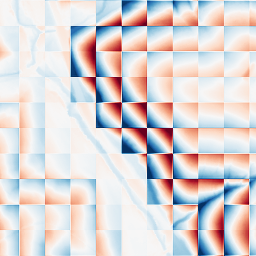
Category: wavelet
Decomposition family: wavelet_dwt
Decomposition parameters: wavelet: haar
level: 5
Upsampling method: edge_directed
Upsampling parameters: scale: 4
Upsampling scale: 4